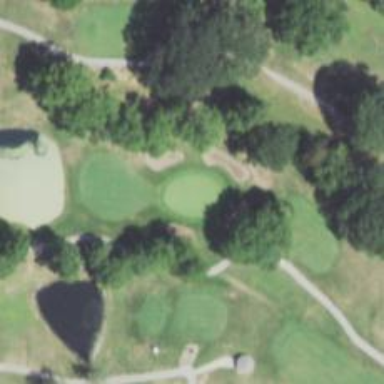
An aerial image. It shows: View of golf hole.